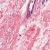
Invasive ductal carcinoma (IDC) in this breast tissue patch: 0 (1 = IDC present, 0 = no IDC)